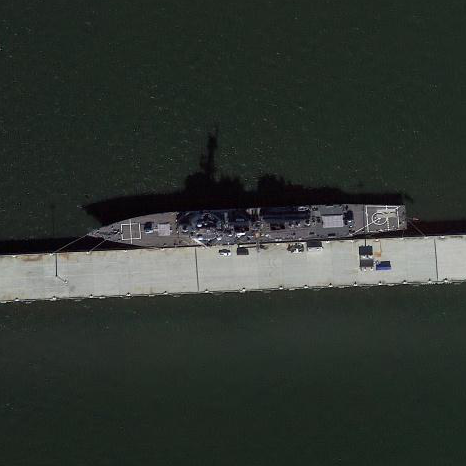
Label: destroyer